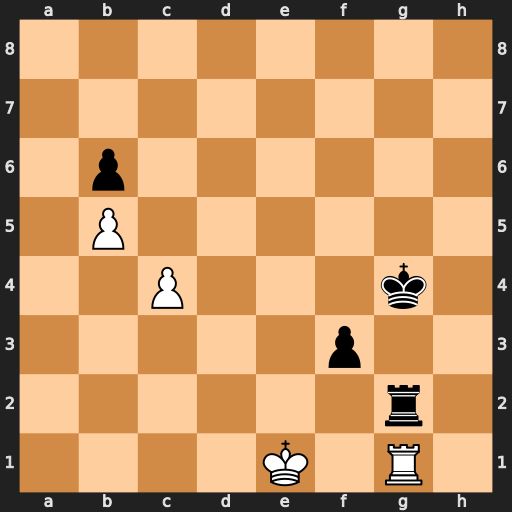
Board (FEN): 8/8/1p6/1P6/2P3k1/5p2/6r1/4K1R1
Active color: w
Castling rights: -
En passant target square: -
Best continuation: Rxg2+ fxg2 Kf2 g1=Q+ Kxg1